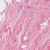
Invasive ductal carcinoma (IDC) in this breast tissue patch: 0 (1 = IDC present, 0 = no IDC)